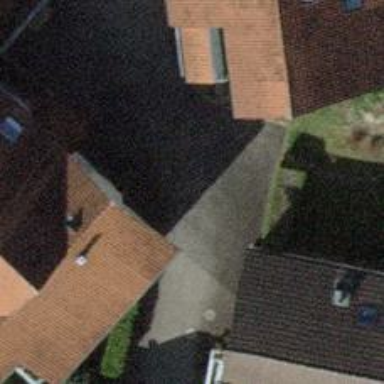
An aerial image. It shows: Living street.